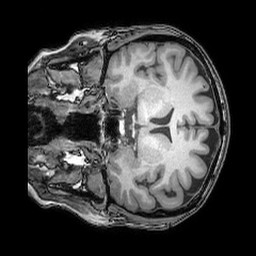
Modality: T1w
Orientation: coronal
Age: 44
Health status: ill
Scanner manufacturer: philips
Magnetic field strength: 3 T
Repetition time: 0.007 s
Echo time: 0.003501 s